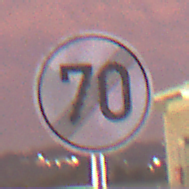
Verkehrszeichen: EndeGeschwindigkeit70
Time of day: SunriseSunset
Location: Outdoor (Urban)
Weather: PartlyCloudy
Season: NotSpecified
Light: Artificial